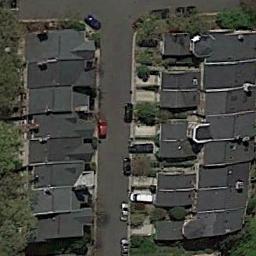
Label: residential